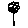
Label: flower